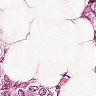
Metastatic tissue present: yes